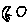
Label: moon